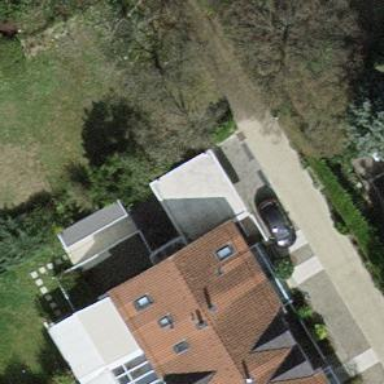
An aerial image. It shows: View of roof of building.